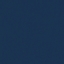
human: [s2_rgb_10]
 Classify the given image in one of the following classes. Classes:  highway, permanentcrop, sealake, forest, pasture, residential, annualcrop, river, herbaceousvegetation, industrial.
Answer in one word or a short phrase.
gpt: SeaLake